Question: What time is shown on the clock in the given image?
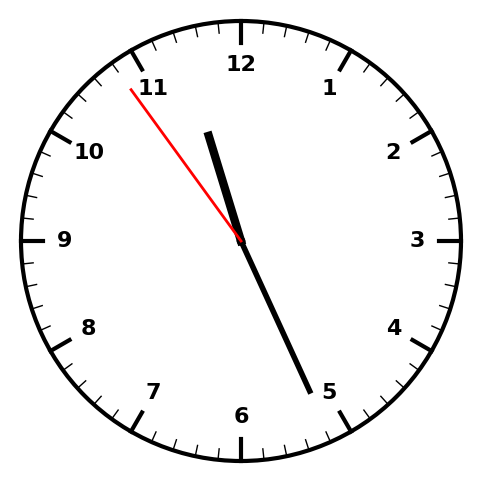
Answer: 11:25:54